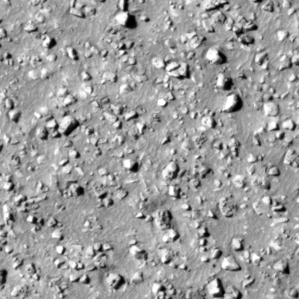
Label: non_frost